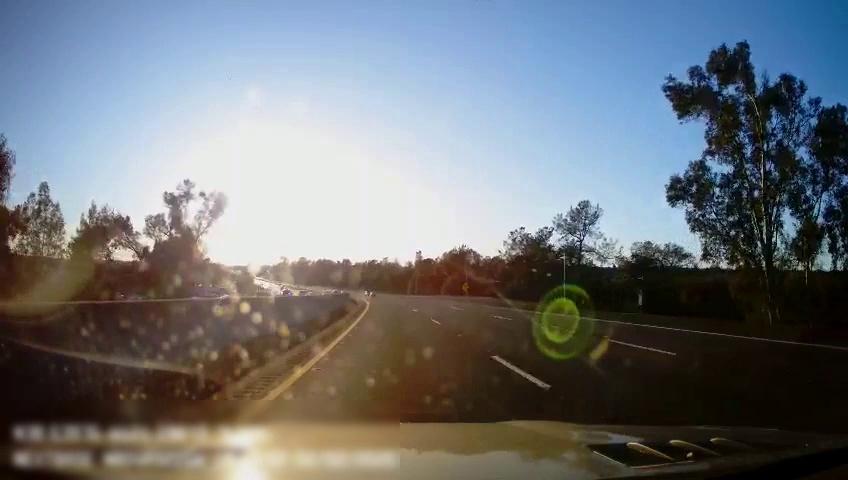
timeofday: Day
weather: Cloudy
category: Drivable Space
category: Drivable Space
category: Lanes | Alternate Lane
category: Lanes | Current Lane
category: Lanes | Current Lane
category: Lanes | Alternate Lane
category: Traffic | Signs